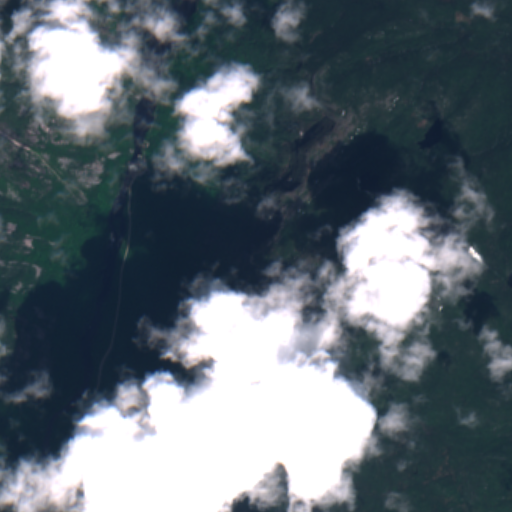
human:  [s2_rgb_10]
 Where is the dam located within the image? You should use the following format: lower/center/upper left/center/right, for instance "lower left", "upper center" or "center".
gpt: The dam is located in the upper left of the image.
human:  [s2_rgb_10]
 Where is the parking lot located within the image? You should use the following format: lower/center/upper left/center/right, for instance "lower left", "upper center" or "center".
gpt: The parking lot is located in the lower left of the image.
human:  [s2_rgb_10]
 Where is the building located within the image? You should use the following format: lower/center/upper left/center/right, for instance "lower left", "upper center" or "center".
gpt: The building is located in the upper left of the image.
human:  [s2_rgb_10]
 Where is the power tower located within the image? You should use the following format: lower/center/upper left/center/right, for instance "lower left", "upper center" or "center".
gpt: There is no power tower in the image.